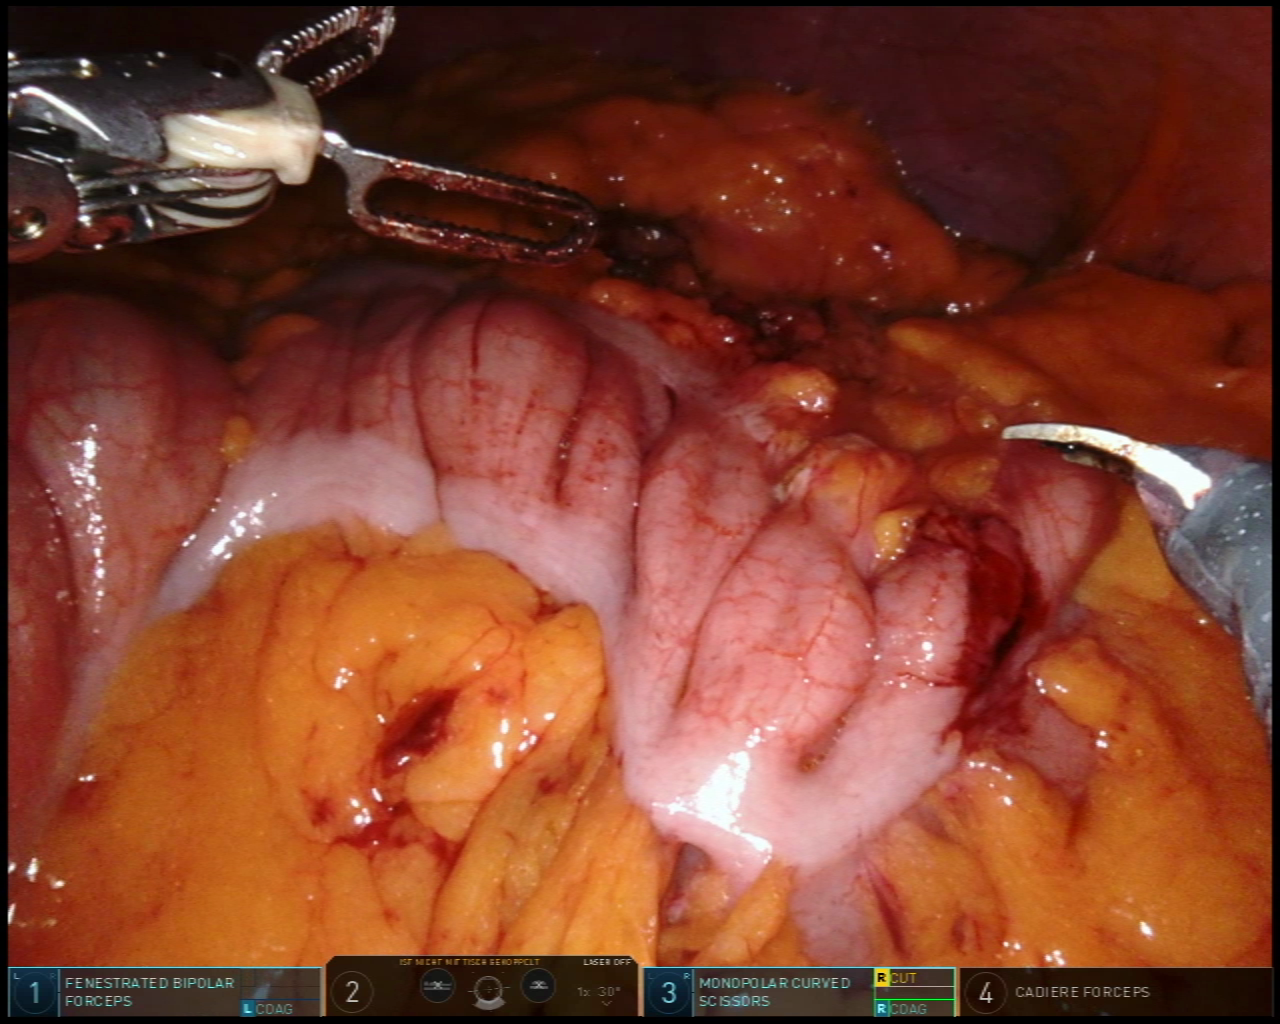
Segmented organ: abdominal_wall
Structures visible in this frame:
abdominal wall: yes
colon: yes
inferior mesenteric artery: no
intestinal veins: no
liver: no
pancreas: no
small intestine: no
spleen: no
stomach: no
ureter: no
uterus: no
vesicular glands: no